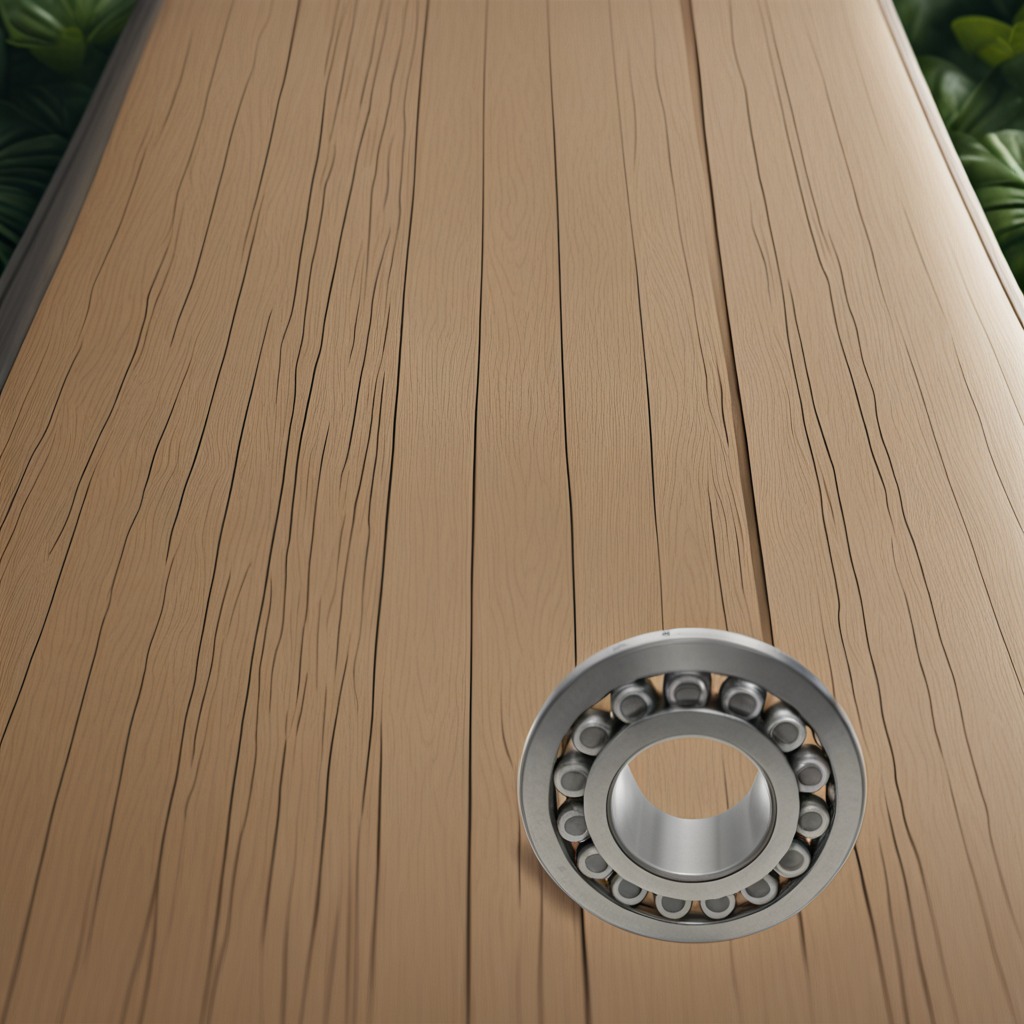
A metal ball bearing is lying on the wooden table inside a jungle field workshop tent.